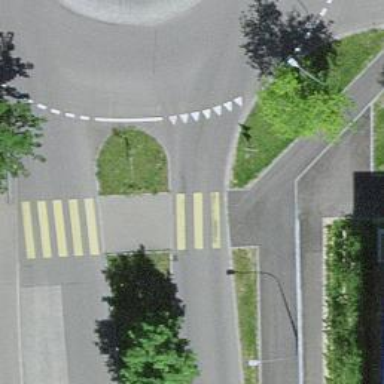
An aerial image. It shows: Zebra crossing with separate island for pedestrians.